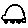
Label: car